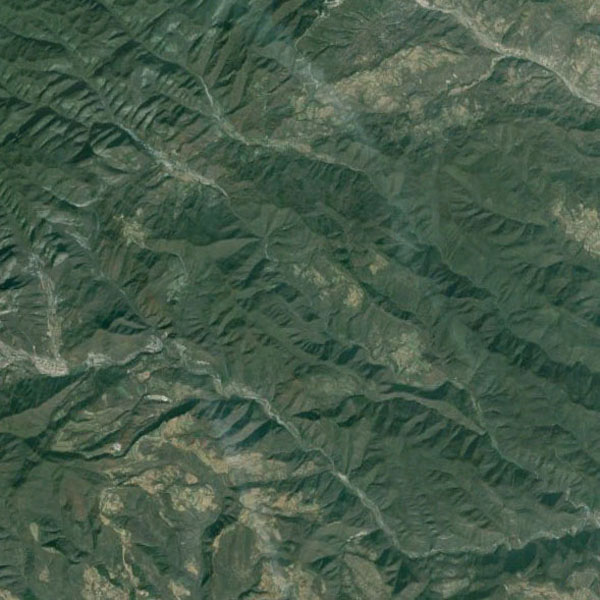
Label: Mountain